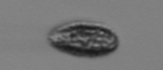
Label: Pseudochattonella_farcimen